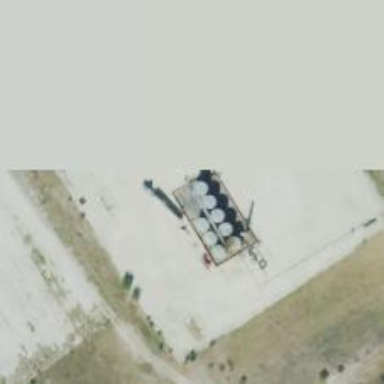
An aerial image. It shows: Storage tank with man-made structure.